Question: 'ggplot2' adjust the 'ylim' automatically for the data points. Is there any way to adjust the 'ylim' for 'stat_summary' too?
'''
df <- structure(list(Varieties = structure(c(2L, 3L, 4L, 1L, 2L, 3L,
4L, 1L, 2L, 3L, 4L, 1L, 2L, 3L, 4L, 1L, 2L, 3L, 4L, 1L, 2L, 3L,
4L, 1L, 2L, 3L, 4L, 1L, 2L, 3L, 4L, 1L, 2L, 3L, 4L, 1L, 2L, 3L,
4L, 1L, 2L, 3L, 4L, 1L, 2L, 3L, 4L, 1L, 2L, 3L, 4L, 1L, 2L, 3L,
4L, 1L, 2L, 3L, 4L, 1L), .Label = c("F9917", "Hegari", "JS263",
"JS2002"), class = "factor"), Priming = structure(c(2L, 2L, 2L,
2L, 5L, 5L, 5L, 5L, 3L, 3L, 3L, 3L, 1L, 1L, 1L, 1L, 4L, 4L, 4L,
4L, 2L, 2L, 2L, 2L, 5L, 5L, 5L, 5L, 3L, 3L, 3L, 3L, 1L, 1L, 1L,
1L, 4L, 4L, 4L, 4L, 2L, 2L, 2L, 2L, 5L, 5L, 5L, 5L, 3L, 3L, 3L,
3L, 1L, 1L, 1L, 1L, 4L, 4L, 4L, 4L), .Label = c("CaCl2", "Dry",
"Hydropriming", "KNO3", "OnFarmpriming"), class = "factor"),
PH = c(225.8, 224.26, 228.9, 215.82, 230.3, 227.7, 232.8,
221.1, 260.2, 230.8, 236.75, 230.5, 250.56, 230.74, 240.64,
226.7, 268.4, 233.4, 243.33, 232.7, 252.04, 233.1, 237.14,
220.6, 265.55, 234.93, 240.04, 218.21, 300.55, 245, 243.5,
234.65, 253.3, 233.5, 238.62, 225.93, 255.74, 233.64, 238.1,
230.93, 246, 240.33, 246.08, 221.7, 250.54, 242.87, 251,
225.32, 251.47, 245.4, 266.74, 227.73, 290.62, 246.68, 256.4,
225.83, 282.67, 240.58, 258.35, 235.87)), .Names = c("Varieties",
"Priming", "PH"), class = "data.frame", row.names = c(NA, 60L
))
p1 <- ggplot(data=df, aes(x=Varieties, y=PH, group=Priming, shape=Priming, colour=Priming))+
stat_summary(fun.y=mean, geom="point", size=2, aes(group=Priming, shape=Priming, colour=Priming))+
theme_bw()
p1 <- p1 + stat_summary(fun.y=mean, geom="line", aes(group=Priming, shape=Priming, colour=Priming))
print(p1)
'''

See extra space in ylim for stat_summary values. Thanks in advance for your help and time.
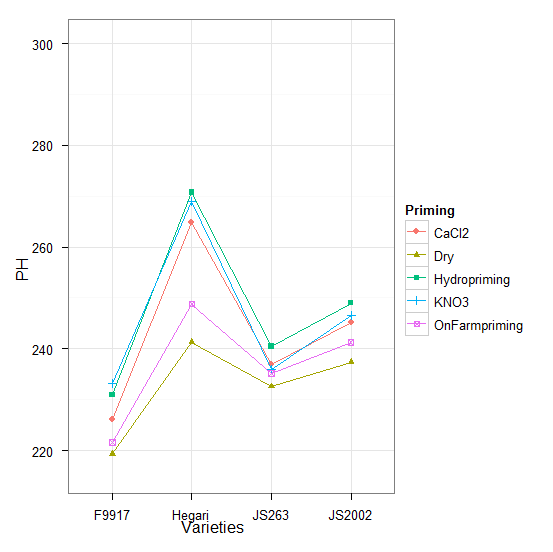
Answer: Here is one approach, using 'plyr' to prep the data before plotting
'''
df <- ddply(df, .(Varieties, Priming), transform, meanPH = mean(PH))
ggplot(df, aes(Varieties, meanPH)) +
geom_point() +
geom_line(aes(group = Priming, color = Priming))
'''